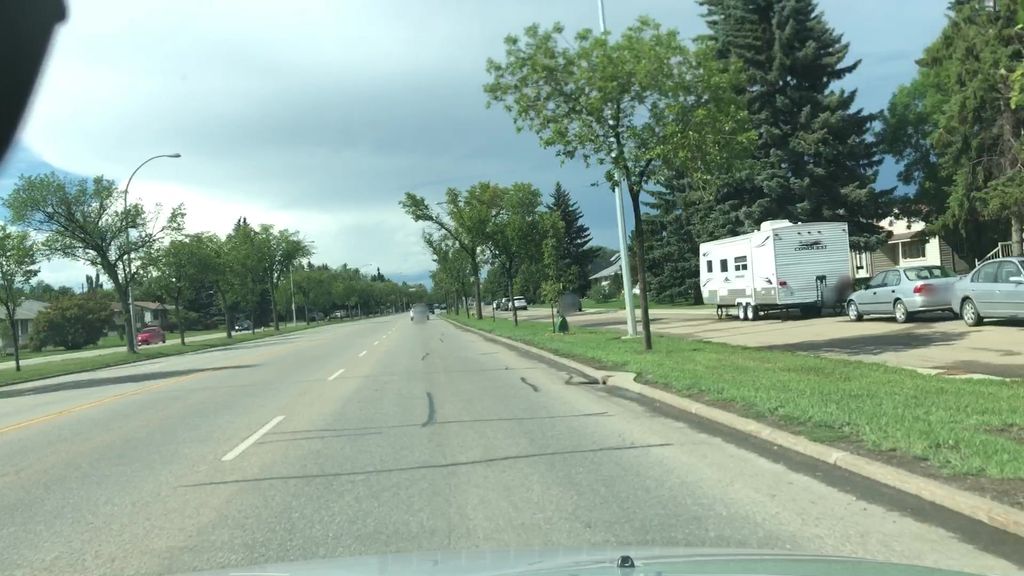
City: edmonton